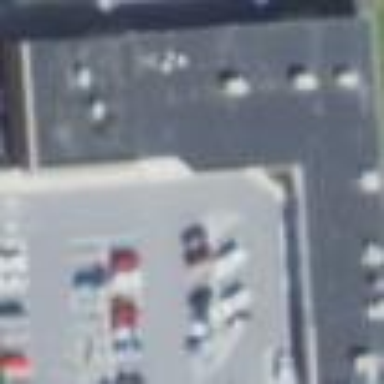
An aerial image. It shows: Mall building.